Field crop: maize
Growth stage: 2
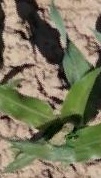
Species: maize